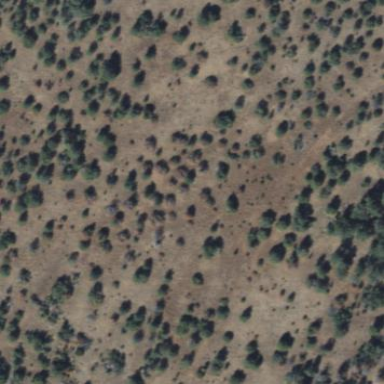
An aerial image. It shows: Patch of scrub vegetation.